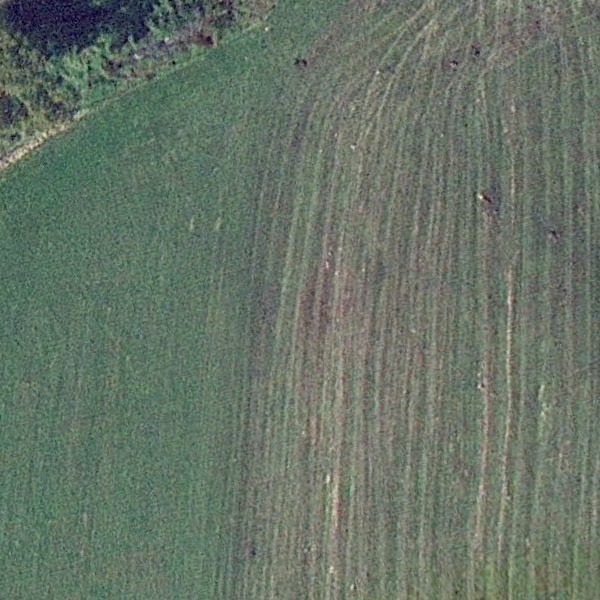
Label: Meadow